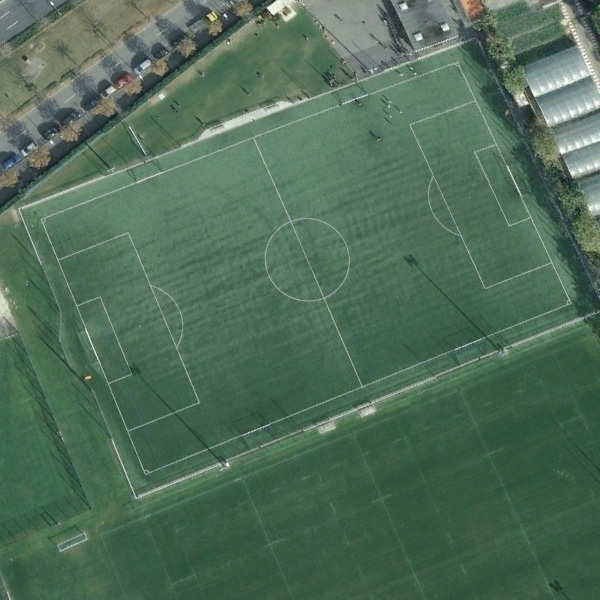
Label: Playground